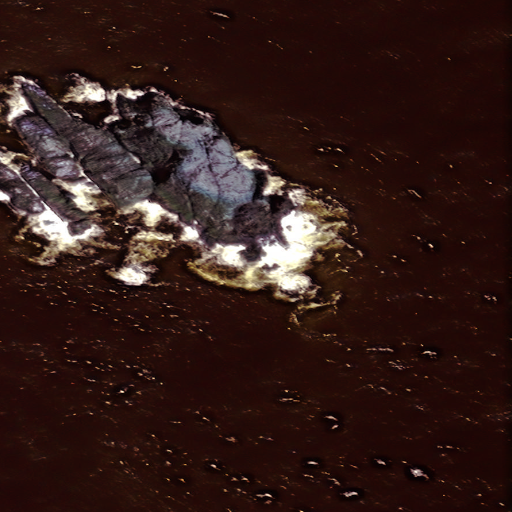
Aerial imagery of island in Alaska named Ugidak Island containing only unknown